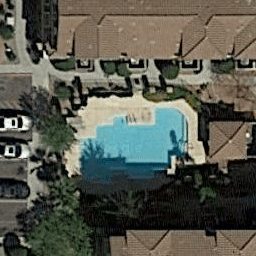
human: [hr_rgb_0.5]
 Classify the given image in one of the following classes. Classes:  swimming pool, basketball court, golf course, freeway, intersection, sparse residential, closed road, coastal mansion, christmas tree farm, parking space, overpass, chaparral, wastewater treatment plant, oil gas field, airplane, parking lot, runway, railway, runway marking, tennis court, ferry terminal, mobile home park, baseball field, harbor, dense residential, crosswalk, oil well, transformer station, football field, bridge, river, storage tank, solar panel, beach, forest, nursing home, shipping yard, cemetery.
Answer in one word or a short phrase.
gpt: swimming pool